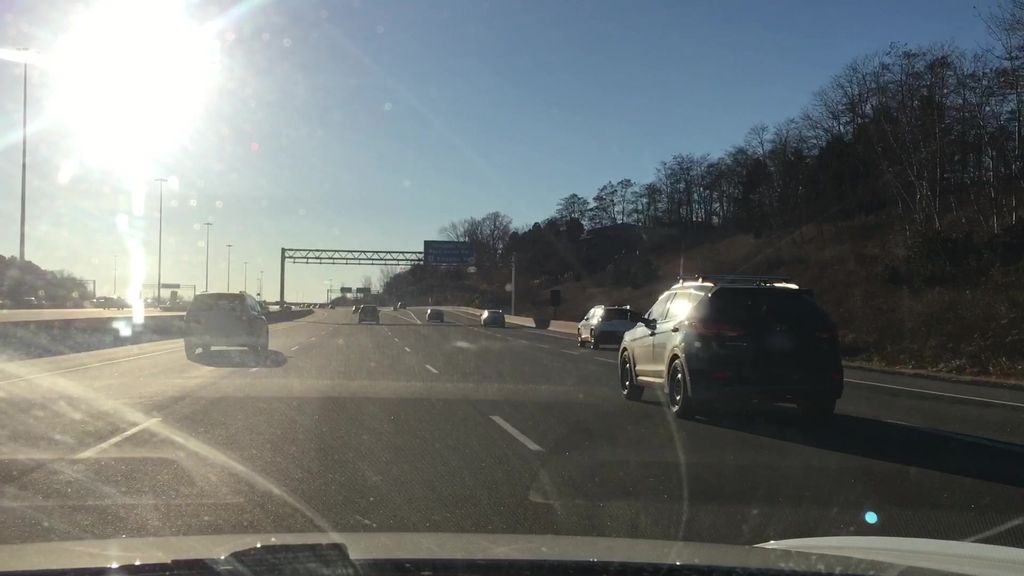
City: toronto